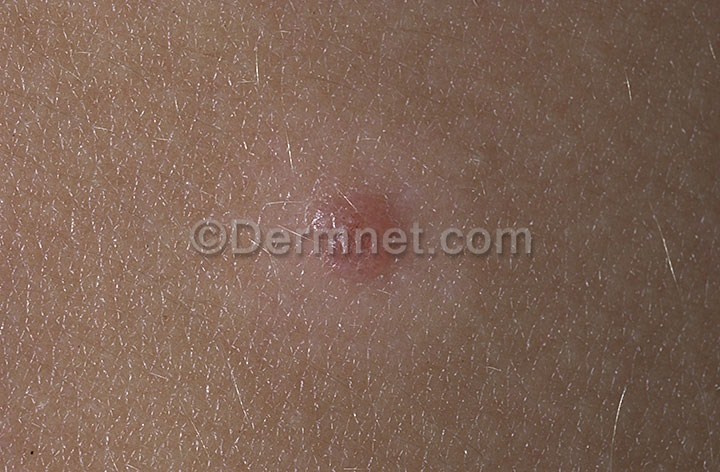
Disease: Melanoma Skin Cancer Nevi and Moles